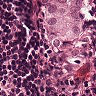
Metastatic tissue present: yes